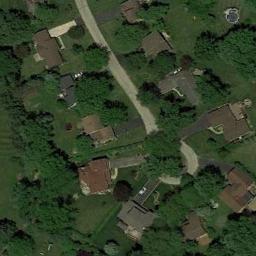
Label: residential